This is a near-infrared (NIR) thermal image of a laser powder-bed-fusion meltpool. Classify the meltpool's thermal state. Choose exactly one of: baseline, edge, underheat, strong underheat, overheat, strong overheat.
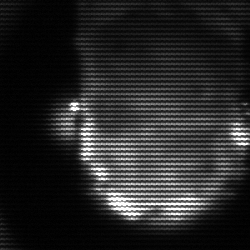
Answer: baseline